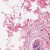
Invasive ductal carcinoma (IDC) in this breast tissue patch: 0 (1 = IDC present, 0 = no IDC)